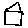
Label: house